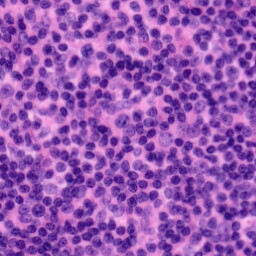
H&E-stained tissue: Tonsil